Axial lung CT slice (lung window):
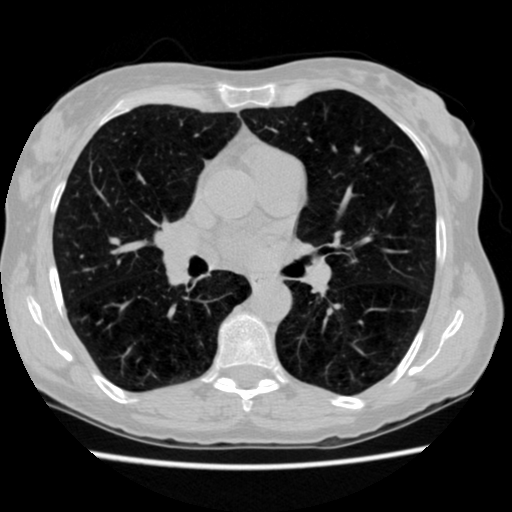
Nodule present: no